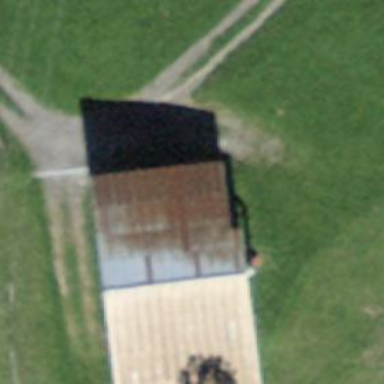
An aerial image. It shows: Barn.